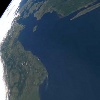
Label: water